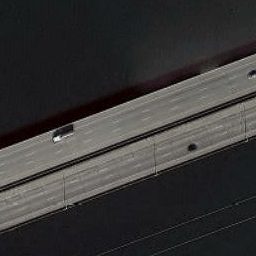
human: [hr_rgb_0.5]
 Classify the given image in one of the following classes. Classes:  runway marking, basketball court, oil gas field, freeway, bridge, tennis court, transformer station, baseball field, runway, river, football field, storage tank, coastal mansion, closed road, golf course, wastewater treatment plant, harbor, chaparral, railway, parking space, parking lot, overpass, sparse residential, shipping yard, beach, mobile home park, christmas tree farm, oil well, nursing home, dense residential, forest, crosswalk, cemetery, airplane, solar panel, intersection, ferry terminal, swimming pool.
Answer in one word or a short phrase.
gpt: bridge